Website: lowes
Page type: cart
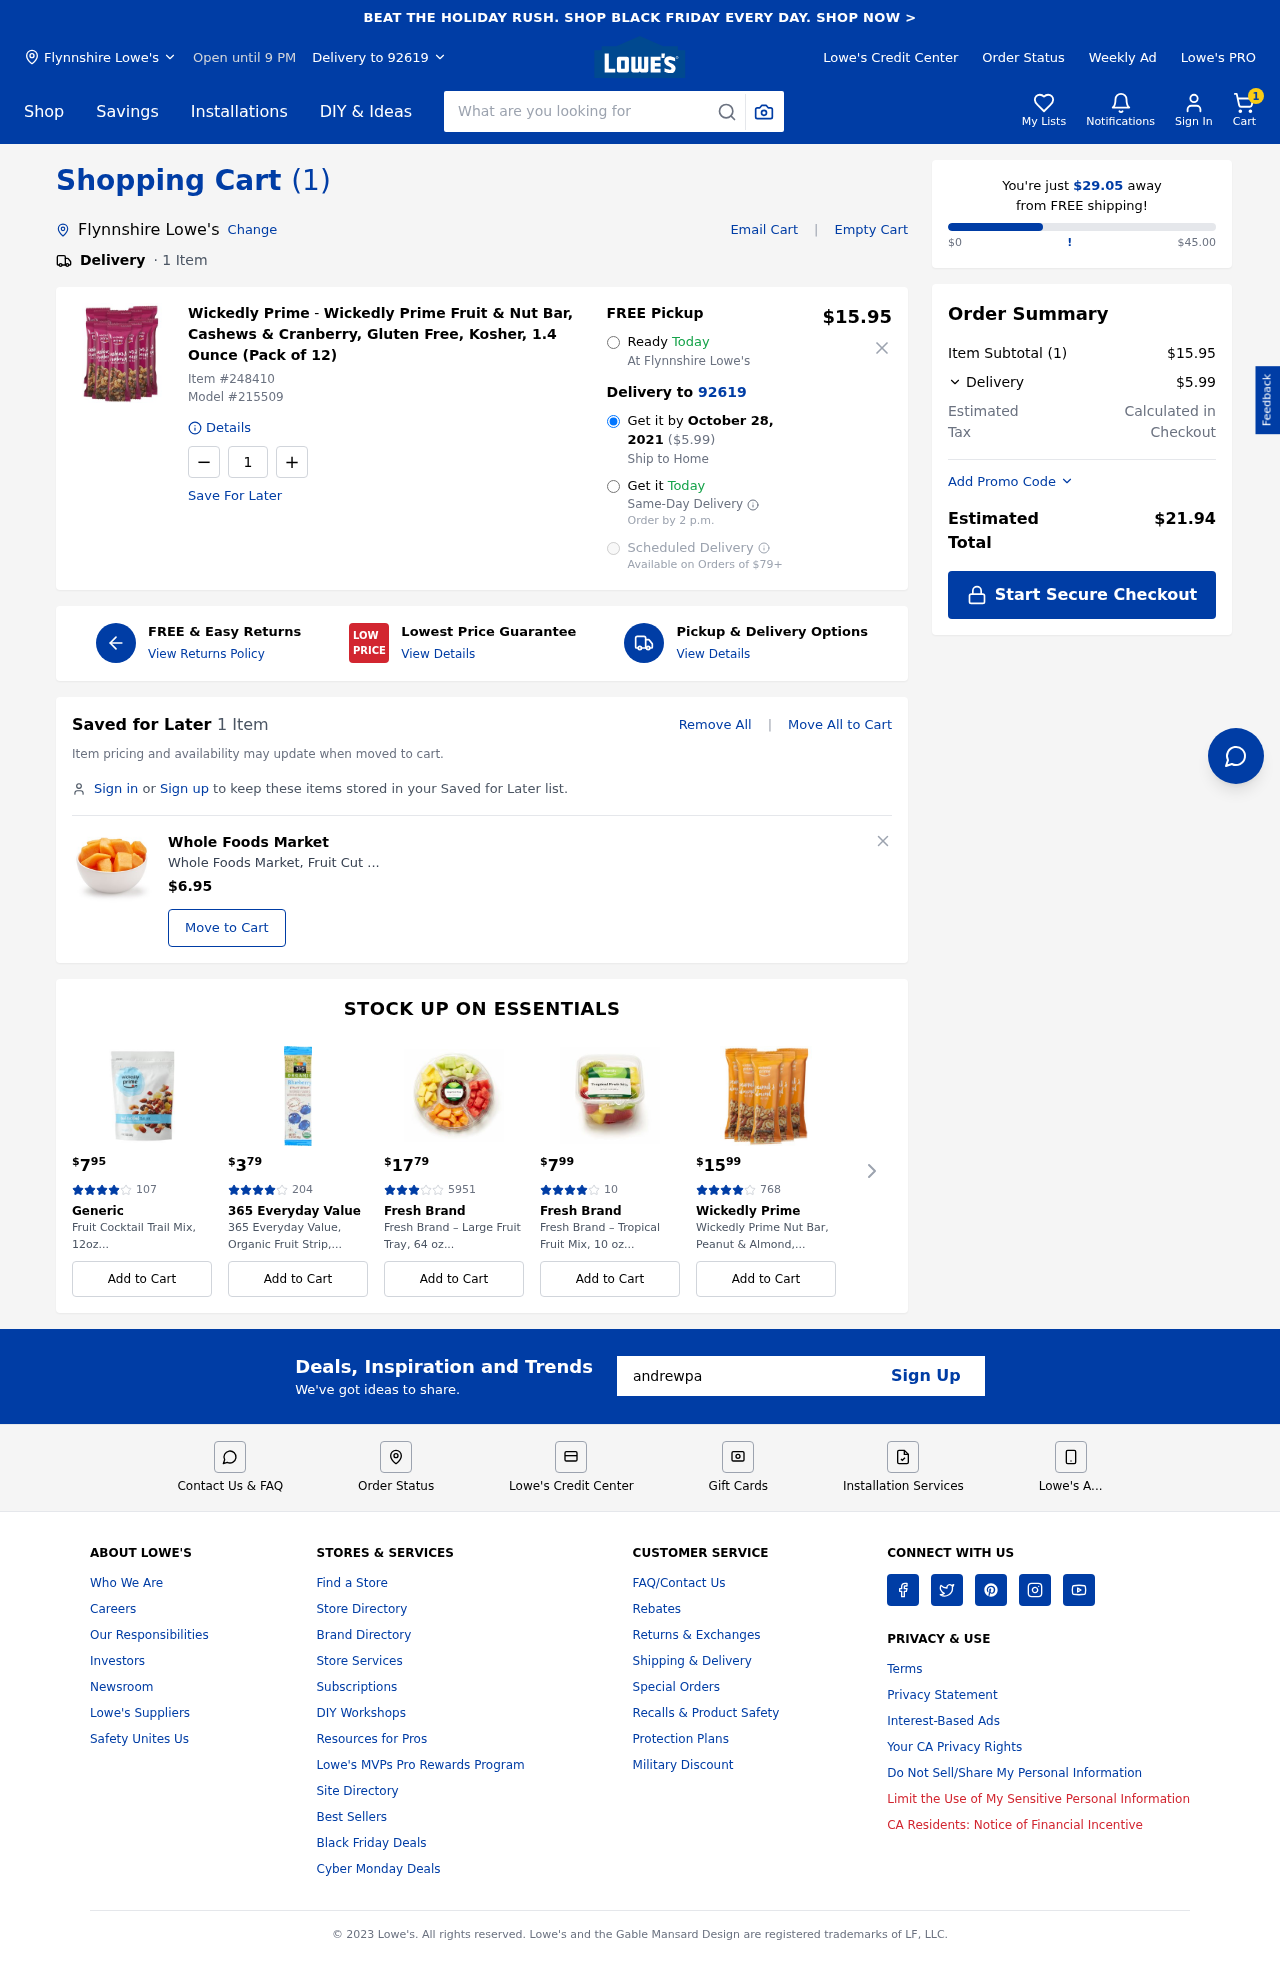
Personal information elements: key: PII_CITY
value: Flynnshire Lowe's
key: PII_EMAIL
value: andrewpaul@gmail.com
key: PII_POSTCODE
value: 92619
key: PII_CITY2
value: Flynnshire Lowe's
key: PII_CITY3
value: Flynnshire
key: PII_POSTCODE_FULL
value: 92619
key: PII_POSTCODE_NUMERIC
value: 92619
Product elements: key: PRODUCT1_BRAND
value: Wickedly Prime
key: PRODUCT1_NAME
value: Wickedly Prime Fruit & Nut Bar, Cashews & Cranberry, Gluten Free, Kosher, 1.4 Ounce (Pack of 12)
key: PRODUCT1_PRICE
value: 15.95
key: PRODUCT1_QUANTITY
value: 1
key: PRODUCT2_BRAND
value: Whole Foods Market
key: PRODUCT2_NAME
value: Whole Foods Market, Fruit Cut Cantaloupe Chunks Conventional, 10 Ounce
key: PRODUCT2_PRICE
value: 6.95
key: PRODUCT1_ITEM_NUMBER
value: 248410
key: PRODUCT1_MODEL_NUMBER
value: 215509
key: PRODUCT3_PRICE
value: $795
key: PRODUCT3_NUM_RATINGS
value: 107
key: PRODUCT3_BRAND
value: Generic
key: PRODUCT3_NAME
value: Fruit Cocktail Trail Mix, 12oz...
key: PRODUCT4_PRICE
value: $379
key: PRODUCT4_NUM_RATINGS
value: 204
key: PRODUCT4_BRAND
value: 365 Everyday Value
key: PRODUCT4_NAME
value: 365 Everyday Value, Organic Fruit Strip,...
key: PRODUCT5_PRICE
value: $1779
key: PRODUCT5_NUM_RATINGS
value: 5951
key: PRODUCT5_BRAND
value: Fresh Brand
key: PRODUCT5_NAME
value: Fresh Brand – Large Fruit Tray, 64 oz...
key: PRODUCT6_PRICE
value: $799
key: PRODUCT6_NUM_RATINGS
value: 10
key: PRODUCT6_BRAND
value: Fresh Brand
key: PRODUCT6_NAME
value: Fresh Brand – Tropical Fruit Mix, 10 oz...
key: PRODUCT7_PRICE
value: $1599
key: PRODUCT7_NUM_RATINGS
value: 768
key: PRODUCT7_BRAND
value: Wickedly Prime
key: PRODUCT7_NAME
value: Wickedly Prime Nut Bar, Peanut & Almond,...
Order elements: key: ORDER_NUM_ITEMS
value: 1
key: ORDER_DELIVERY_DATE
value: October 28, 2021
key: ORDER_SHIPPING_COST2
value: $5.99
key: ORDER_SHIPPING_AWAY
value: $29.05
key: ORDER_SUBTOTAL
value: $15.95
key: ORDER_SHIPPING_COST
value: $5.99
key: ORDER_TOTAL
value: $21.94
Search elements: key: HEADER_SEARCH
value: What are you looking for
Other elements: key: SAVED_NUM_ITEMS
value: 1 Item